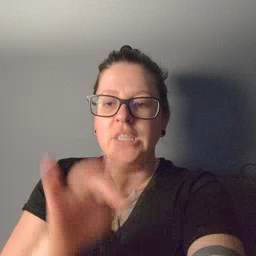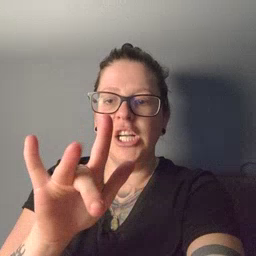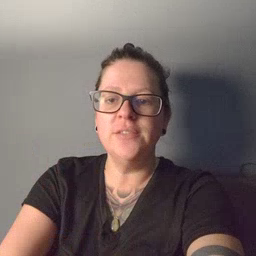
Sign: touch